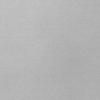
Atmospheric dust classification: dusty